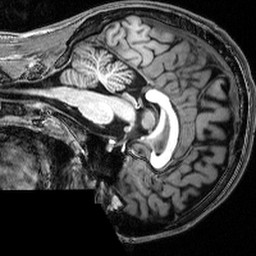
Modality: T1w
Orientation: sagittal
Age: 22
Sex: male
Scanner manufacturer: siemens
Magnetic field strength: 3 T
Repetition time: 2.53 s
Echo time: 0.00339 s